Question:
here's my code:
'''
<div class="search-option">
<div id="slider-days" class="search-opt-left"></div>
<input type="text" id="amount-days" class="search-opt-right input-small"/>
</div>
'''
I want to make the slider and input field algin to the middle of the line.
How can i do that ? Thanks !
My CSS:
'''
.search-opt-left {
float: left;
width: 250px;
vertical-align: middle;
}
.search-opt-right {
float: left;
margin-left: 20px;
}
'''
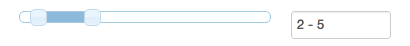
Answer: This can be buggy.
What I usually do is make a table. And since table rows start with vertically-centered alignments, it's quite simple.
'''
<div class="search-option">
<table cellspacing="0" cellpadding="0">
<tr>
<td>
<div id="slider-days" class="search-opt-left"></div>
</td>
<td>
<input type="text" id="amount-days" class="search-opt-right input-small"/>
</td>
</tr>
</table>
</div>
'''
You may then alter your CSS to get rid of the un-needed stuff.